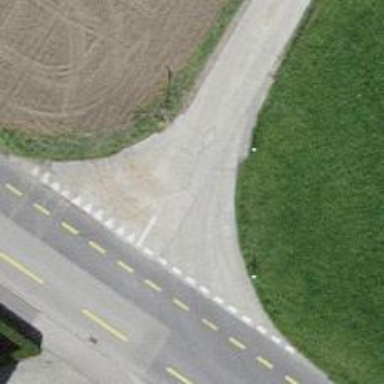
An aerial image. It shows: Road with "give way" sign.